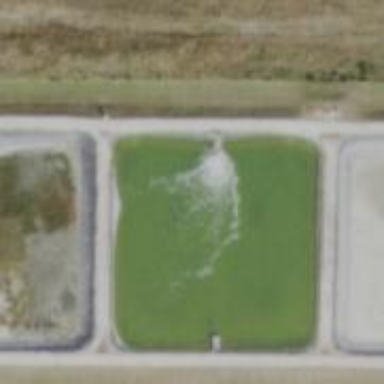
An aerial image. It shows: Body of wastewater.